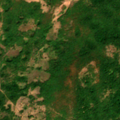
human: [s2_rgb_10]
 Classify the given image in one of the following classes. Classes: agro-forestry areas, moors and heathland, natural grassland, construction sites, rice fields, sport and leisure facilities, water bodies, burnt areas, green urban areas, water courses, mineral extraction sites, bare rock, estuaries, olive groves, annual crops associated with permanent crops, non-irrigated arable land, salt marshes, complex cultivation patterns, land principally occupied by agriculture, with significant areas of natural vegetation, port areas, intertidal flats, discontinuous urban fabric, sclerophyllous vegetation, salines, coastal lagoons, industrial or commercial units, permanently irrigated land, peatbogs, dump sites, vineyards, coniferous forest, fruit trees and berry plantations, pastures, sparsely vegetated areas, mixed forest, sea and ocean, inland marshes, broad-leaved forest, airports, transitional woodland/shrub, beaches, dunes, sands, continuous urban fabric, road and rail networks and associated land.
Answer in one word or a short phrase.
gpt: broad-leaved forest, transitional woodland/shrub